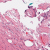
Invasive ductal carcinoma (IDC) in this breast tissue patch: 0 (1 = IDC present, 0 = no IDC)